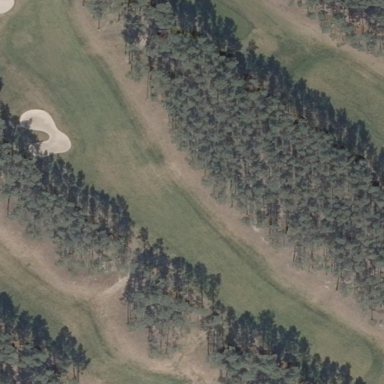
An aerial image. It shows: Grassy golf fairway.